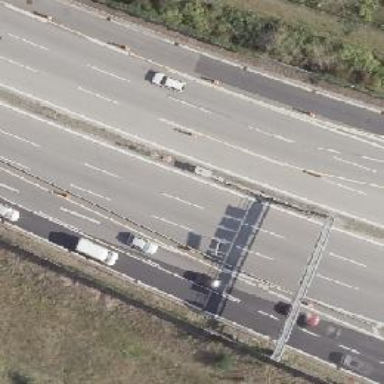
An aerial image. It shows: Motorway junction.